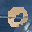
Label: 0